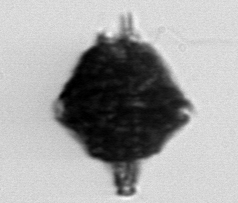
Label: Gonyaulax